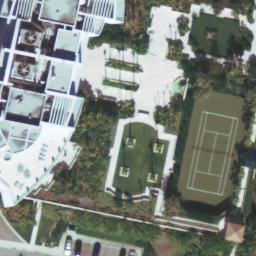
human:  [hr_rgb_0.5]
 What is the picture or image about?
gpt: tennis court